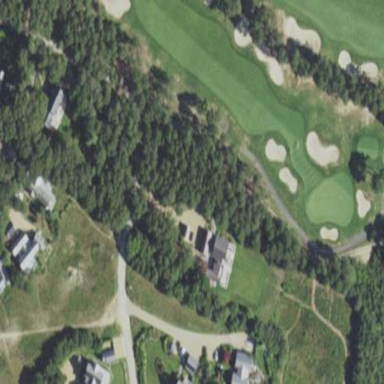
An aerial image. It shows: Grassy area designated as golf fairway.